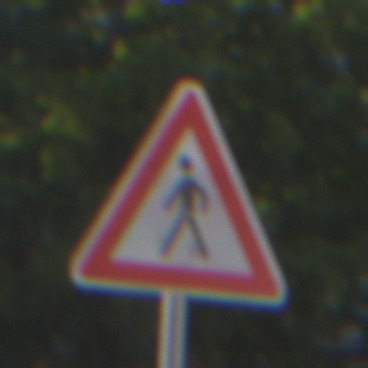
Verkehrszeichen: FussgaengerRechts
Umgebung: Outdoor, Urban
Tageszeit: MorningAfternoon
Wetter: Clear
Licht: Natural
Jahreszeit: NotSpecified
Kontrast: HighContrast